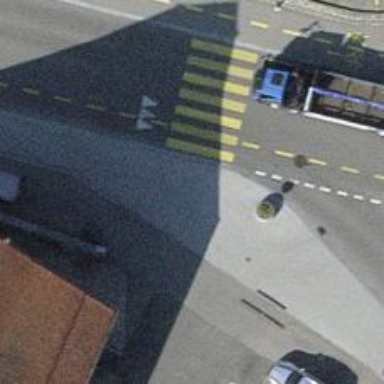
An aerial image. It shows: Sidewalk.